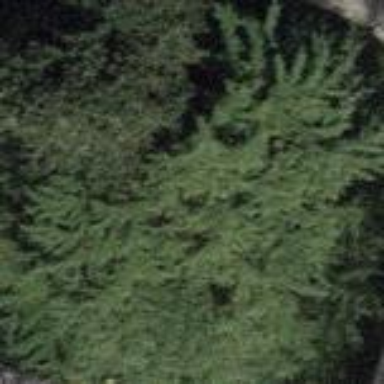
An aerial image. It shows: Needle-leaved woodland.